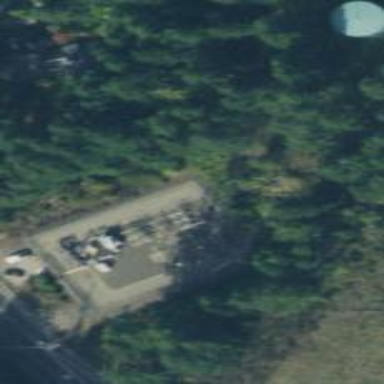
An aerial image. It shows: Distribution-level power substation.